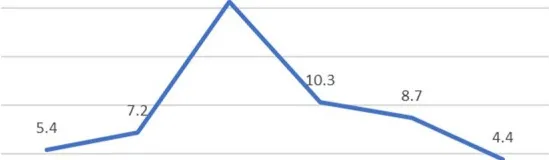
Total bilirubin over course of inpatient stay.
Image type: chart (chart)